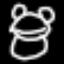
Label: frog